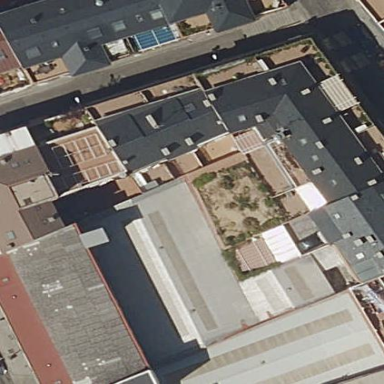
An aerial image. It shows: Office building.